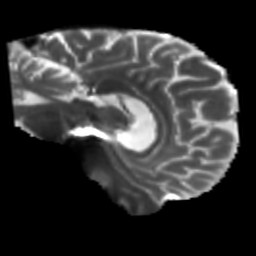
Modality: T2w
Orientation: sagittal
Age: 60
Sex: male
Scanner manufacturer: siemens
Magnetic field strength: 3 T
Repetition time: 5.25 s
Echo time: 0.08 s